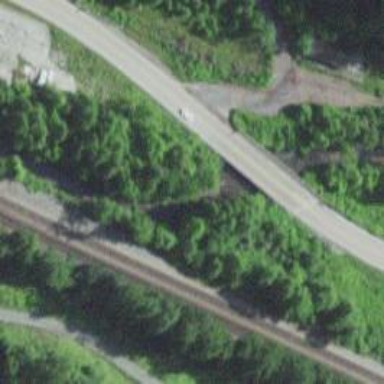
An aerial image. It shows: Primary highway bridge with asphalt surface.